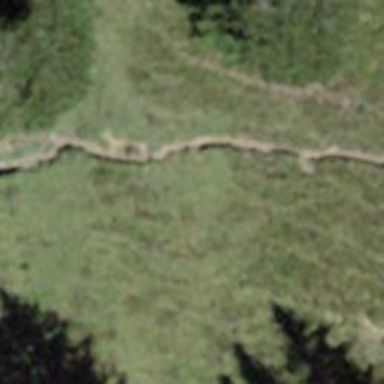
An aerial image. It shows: Path.